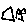
Label: house